Question: I have 'JTable' which has few columns.In that I have 'JComboBox'. At program start I want them to be empty.I have one 'JButton' on click action of button i have the code to add row dynamically in table.
But after adding the row i get garbage value in the cell having 'JComboBox'. As shown in below figure :

And here is the code :
Code to add JComboBox in table
'''
// Create columns names
String columnNames[] = { "Item", "Sun Item", "Required Quantity","Price","Gross Amount" };
// Create some data
final String dataValues[][] =
{
{ "", "", "","","", },
};
tableModel = new DefaultTableModel(dataValues, columnNames);
// Create a new table instance
table = new JTable( tableModel );
updateItemCombo();
TableColumn itemColumn = table.getColumnModel().getColumn(0);
itemColumn.setCellEditor(new DefaultCellEditor(comboItem));
public void updateItemCombo(){
Vector<String> s = new Vector<String>();
try{
setConnectin();
String str = "select * from ItemTable";
stmt = conn.createStatement();
rs = stmt.executeQuery(str);
while(rs.next())
{
String nm = rs.getString("Item_Name");
s.add(nm);
}
conn.close();
}catch(Exception e2){
e2.printStackTrace();
}
DefaultComboBoxModel<String> modelData = new DefaultComboBoxModel<String>(s);
comboItem.setModel(modelData);
}
'''
Code to add row dynamically on button click :
'''
btnAddOrder.addActionListener(new ActionListener() {
public void actionPerformed(ActionEvent arg0) {
tableModel.addRow(dataValues);
tableModel.fireTableDataChanged();
}
});
'''
What should i do to remove this garbage value from table? Please help
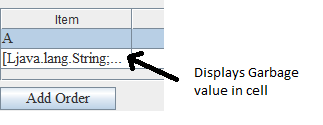
Answer: The addRow(...) method takes a 1-Dimensional array as a parameter. You are attempting to add a 2-Dimensional array.
Also, do not use:
'''
tableModel.fireTableDataChanged();
'''
it is the job of the TableModel to invoke the appropriate fireXXX() method, which by the way in this case would be 'fireTableRowsInserted(...)'.